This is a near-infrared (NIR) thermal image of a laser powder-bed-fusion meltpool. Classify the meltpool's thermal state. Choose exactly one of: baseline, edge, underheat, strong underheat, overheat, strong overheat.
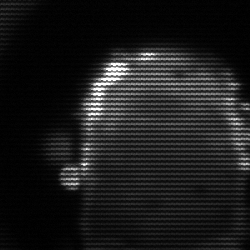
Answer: baseline